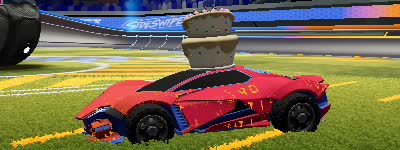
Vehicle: werewolf